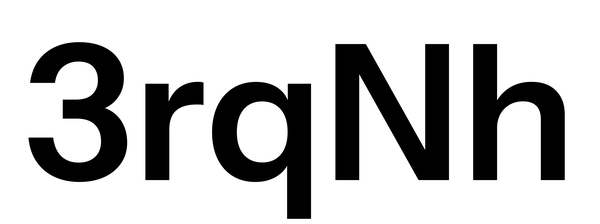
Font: InstrumentSans_SemiBold